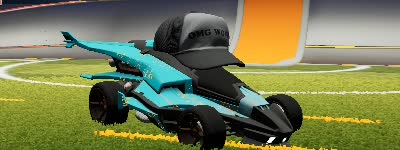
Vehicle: aftershock